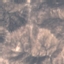
Label: HerbaceousVegetation